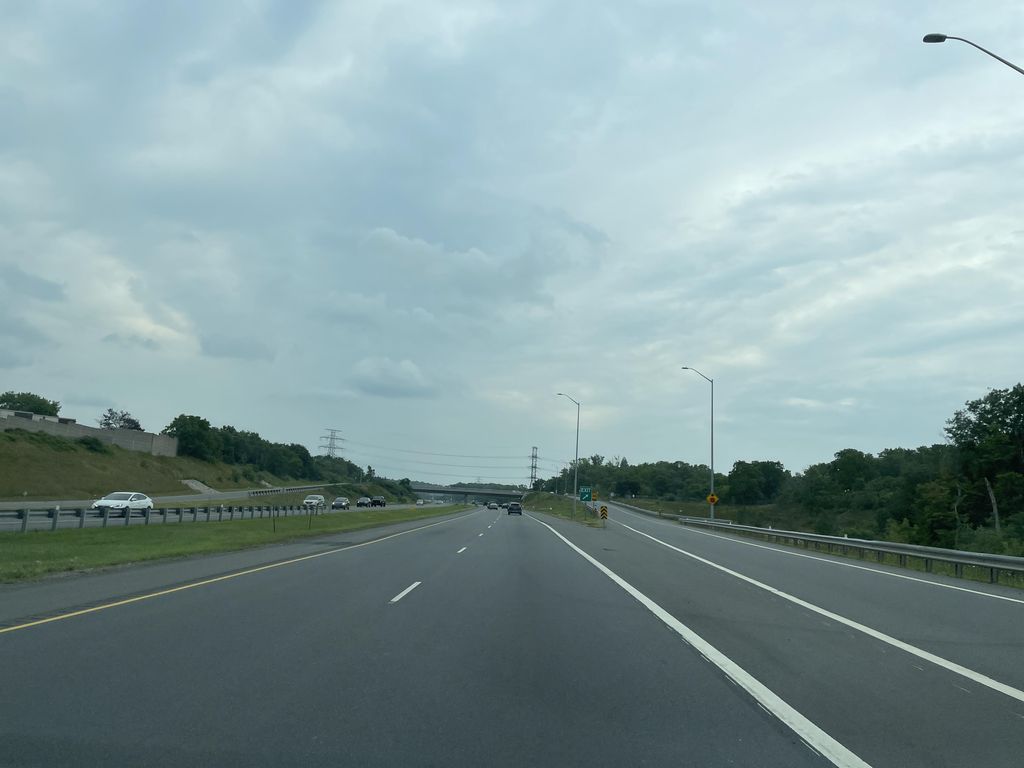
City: hamilton